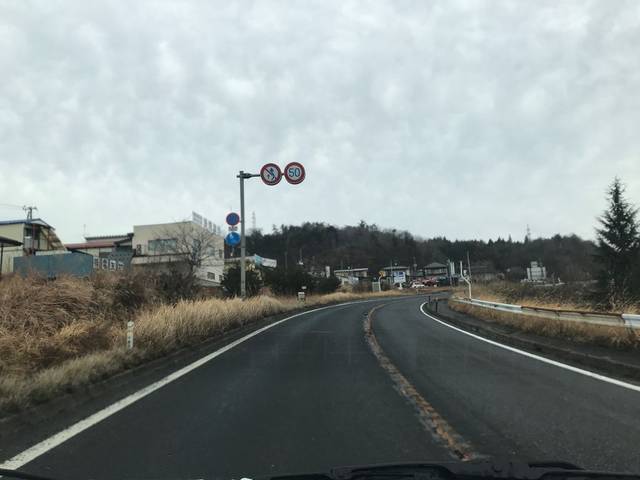
Region: Japan
Coordinates: 38.944, 141.115